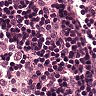
Metastatic tissue present: no